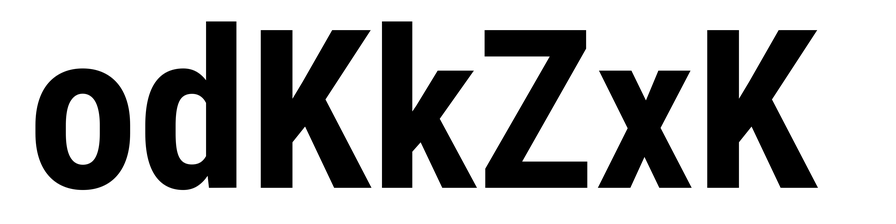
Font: Roboto_Condensed_Bold